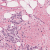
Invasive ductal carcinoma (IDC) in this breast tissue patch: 1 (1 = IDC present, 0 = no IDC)